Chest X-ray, PA view. Patient: 35 years old, sex F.
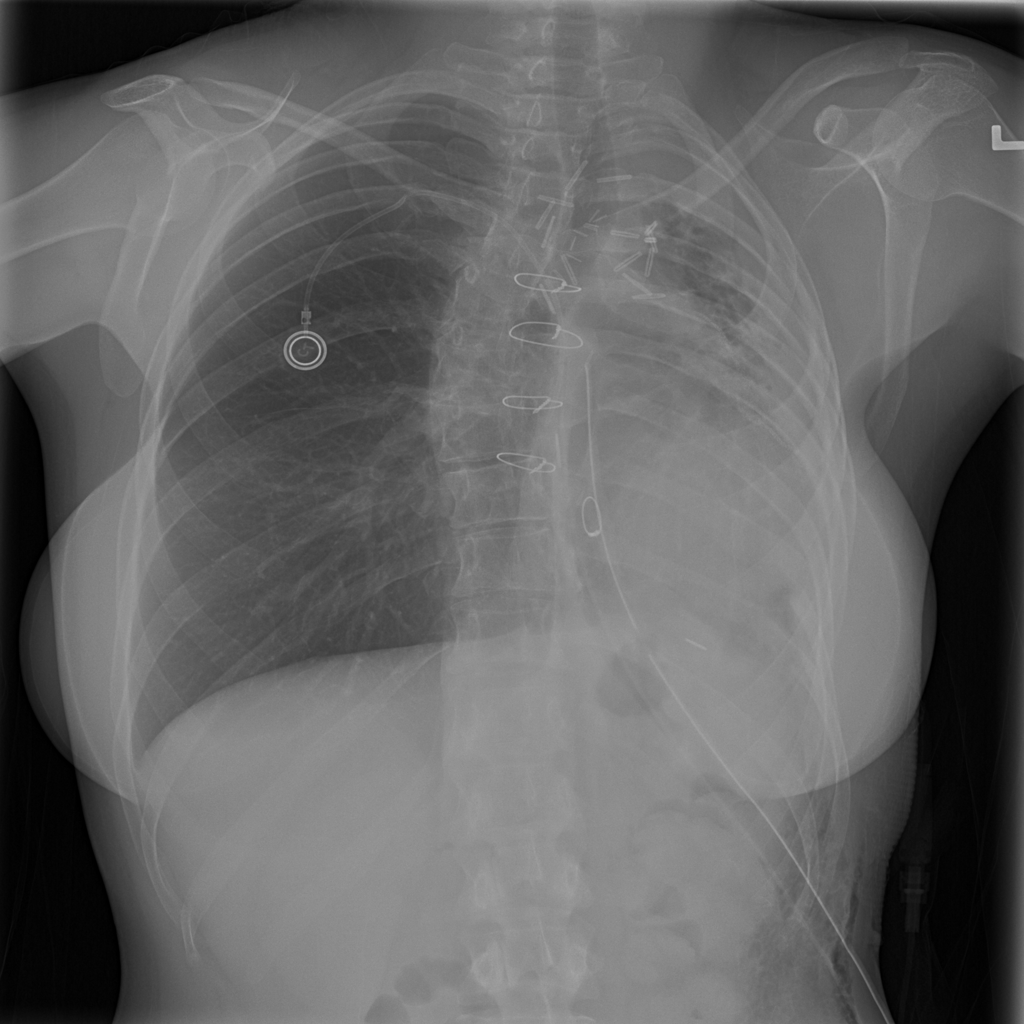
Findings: Emphysema, Mass, Pleural_Thickening